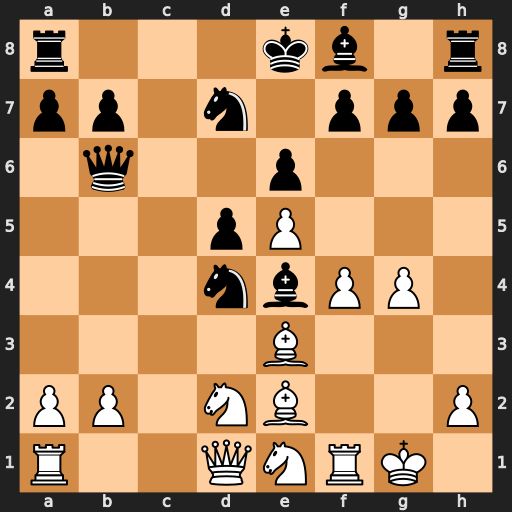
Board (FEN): r3kb1r/pp1n1ppp/1q2p3/3pP3/3nbPP1/4B3/PP1NB2P/R2QNRK1
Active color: w
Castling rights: kq
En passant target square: -
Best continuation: Nxe4 dxe4 Bxd4